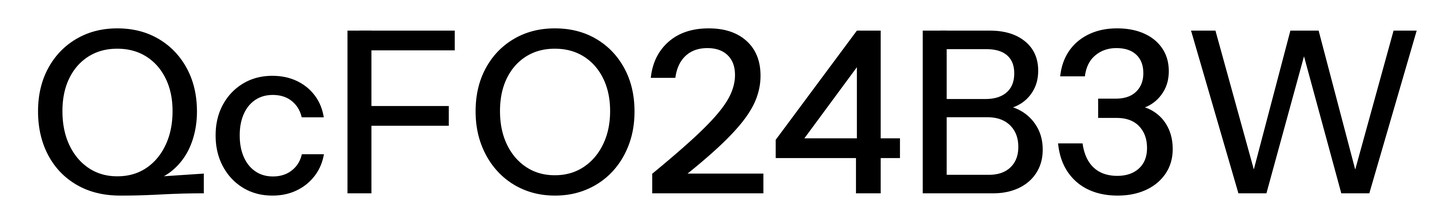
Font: InstrumentSans_Medium